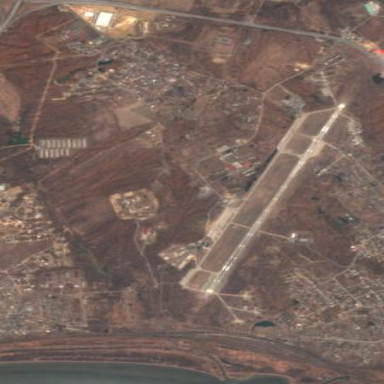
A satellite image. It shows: Military airfield located within aerodrome.